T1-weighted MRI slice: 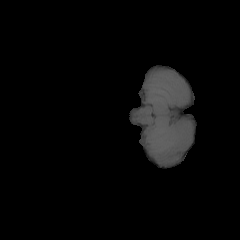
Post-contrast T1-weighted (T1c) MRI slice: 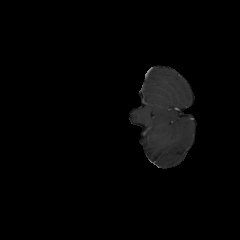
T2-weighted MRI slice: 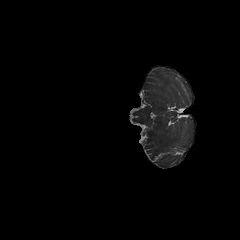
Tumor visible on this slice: no